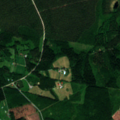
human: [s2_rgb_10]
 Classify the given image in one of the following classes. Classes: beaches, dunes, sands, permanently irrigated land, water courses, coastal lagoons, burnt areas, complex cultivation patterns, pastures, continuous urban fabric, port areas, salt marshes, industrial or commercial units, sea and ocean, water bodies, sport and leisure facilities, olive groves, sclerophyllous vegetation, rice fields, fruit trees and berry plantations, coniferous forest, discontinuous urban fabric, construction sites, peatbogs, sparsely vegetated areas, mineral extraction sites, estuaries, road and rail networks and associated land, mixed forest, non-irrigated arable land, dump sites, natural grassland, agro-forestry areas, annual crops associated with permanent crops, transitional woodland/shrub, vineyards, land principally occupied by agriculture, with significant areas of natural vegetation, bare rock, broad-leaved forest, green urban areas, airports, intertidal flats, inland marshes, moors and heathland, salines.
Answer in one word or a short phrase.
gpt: coniferous forest, mixed forest, transitional woodland/shrub